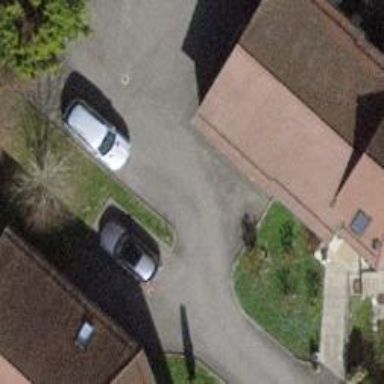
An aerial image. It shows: Alleyway designated as service road.